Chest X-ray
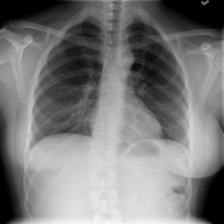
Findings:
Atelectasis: negative
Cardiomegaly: negative
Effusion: negative
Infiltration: positive
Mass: negative
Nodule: negative
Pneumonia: negative
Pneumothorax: negative
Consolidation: negative
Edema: negative
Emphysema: negative
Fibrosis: negative
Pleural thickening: negative
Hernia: negative